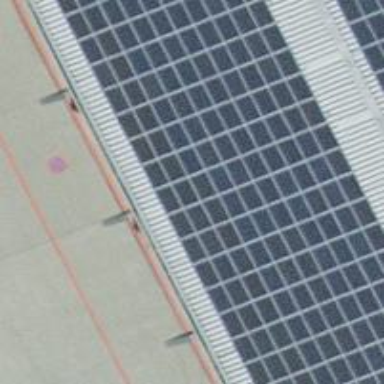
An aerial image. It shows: Solar power generator with photovoltaic panels.